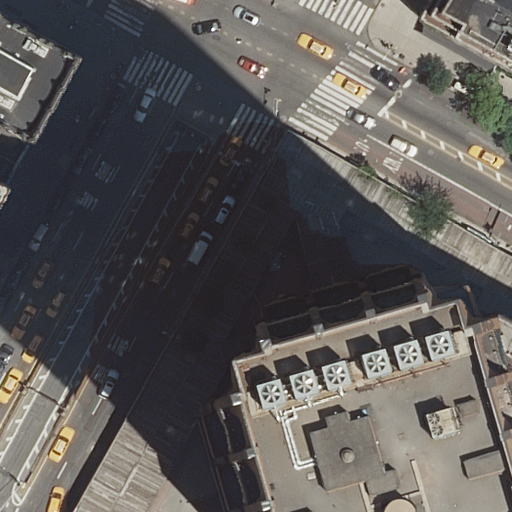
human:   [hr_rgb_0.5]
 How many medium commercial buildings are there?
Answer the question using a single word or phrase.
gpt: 0

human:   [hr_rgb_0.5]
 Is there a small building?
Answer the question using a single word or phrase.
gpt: no

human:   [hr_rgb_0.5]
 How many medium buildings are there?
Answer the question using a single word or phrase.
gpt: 3

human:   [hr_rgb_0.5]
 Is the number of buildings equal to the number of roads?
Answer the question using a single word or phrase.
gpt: no

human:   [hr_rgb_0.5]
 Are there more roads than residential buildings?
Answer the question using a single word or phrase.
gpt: yes

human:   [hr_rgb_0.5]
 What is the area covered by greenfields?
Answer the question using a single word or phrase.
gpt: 0m2

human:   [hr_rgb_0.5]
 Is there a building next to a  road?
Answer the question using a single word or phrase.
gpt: yes

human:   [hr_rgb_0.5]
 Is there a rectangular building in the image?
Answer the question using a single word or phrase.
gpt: yes

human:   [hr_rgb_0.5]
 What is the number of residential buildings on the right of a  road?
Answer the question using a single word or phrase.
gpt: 3

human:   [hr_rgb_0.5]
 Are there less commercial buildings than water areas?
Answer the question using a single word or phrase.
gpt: no

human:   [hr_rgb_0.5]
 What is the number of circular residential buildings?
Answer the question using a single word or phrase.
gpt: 0

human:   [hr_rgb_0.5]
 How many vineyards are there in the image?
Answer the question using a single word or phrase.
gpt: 0

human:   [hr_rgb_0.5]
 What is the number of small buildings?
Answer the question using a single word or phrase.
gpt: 0

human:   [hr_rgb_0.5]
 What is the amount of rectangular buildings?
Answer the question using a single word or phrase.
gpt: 4

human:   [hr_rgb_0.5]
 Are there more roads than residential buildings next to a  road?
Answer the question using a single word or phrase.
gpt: yes

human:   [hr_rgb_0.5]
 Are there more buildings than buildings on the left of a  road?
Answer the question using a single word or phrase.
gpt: yes

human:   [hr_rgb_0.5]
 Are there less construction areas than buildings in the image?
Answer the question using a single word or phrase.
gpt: yes

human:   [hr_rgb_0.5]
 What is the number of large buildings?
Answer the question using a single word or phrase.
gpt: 1

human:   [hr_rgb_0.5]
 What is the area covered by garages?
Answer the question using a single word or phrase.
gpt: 0m2

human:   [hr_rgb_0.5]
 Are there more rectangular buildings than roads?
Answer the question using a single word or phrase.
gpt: no

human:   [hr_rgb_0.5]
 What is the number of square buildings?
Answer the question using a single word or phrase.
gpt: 0

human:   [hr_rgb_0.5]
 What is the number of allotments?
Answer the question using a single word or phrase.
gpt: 0

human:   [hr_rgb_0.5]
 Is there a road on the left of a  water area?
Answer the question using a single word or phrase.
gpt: no

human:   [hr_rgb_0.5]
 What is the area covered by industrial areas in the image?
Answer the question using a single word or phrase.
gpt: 0m2

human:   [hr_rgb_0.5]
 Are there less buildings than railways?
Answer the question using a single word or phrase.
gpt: no

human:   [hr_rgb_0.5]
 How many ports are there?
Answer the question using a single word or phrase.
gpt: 0

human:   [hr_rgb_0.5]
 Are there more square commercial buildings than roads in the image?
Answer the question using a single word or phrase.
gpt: no

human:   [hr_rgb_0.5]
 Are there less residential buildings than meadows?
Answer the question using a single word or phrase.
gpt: no

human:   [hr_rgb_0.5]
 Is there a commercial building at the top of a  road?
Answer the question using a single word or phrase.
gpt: no

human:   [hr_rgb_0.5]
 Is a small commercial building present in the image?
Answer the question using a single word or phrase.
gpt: no

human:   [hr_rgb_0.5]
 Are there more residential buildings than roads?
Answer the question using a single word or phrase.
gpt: no

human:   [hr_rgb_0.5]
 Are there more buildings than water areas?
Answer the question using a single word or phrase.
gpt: yes

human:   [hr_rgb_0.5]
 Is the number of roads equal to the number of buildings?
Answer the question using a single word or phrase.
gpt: no

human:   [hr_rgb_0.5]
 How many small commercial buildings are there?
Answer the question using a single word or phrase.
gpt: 0

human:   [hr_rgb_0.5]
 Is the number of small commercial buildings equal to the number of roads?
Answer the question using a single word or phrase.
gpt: no

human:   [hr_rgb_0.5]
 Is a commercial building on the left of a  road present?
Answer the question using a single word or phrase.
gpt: no